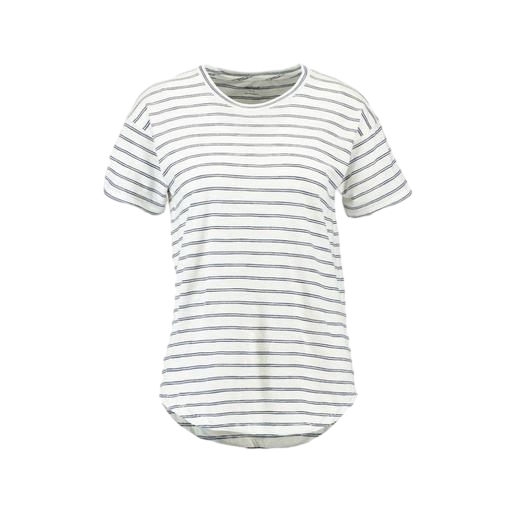
blue women's stripe true t-shirt, striped t-shirt, woman's tshirt, white background